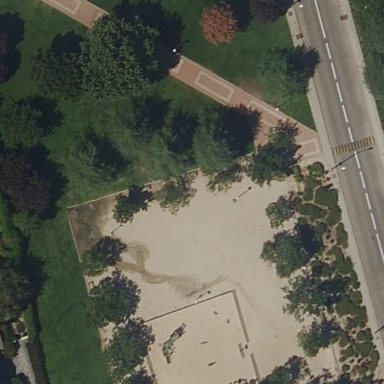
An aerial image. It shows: Park.